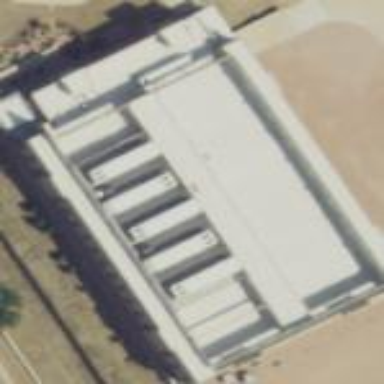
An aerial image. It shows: Industrial building.